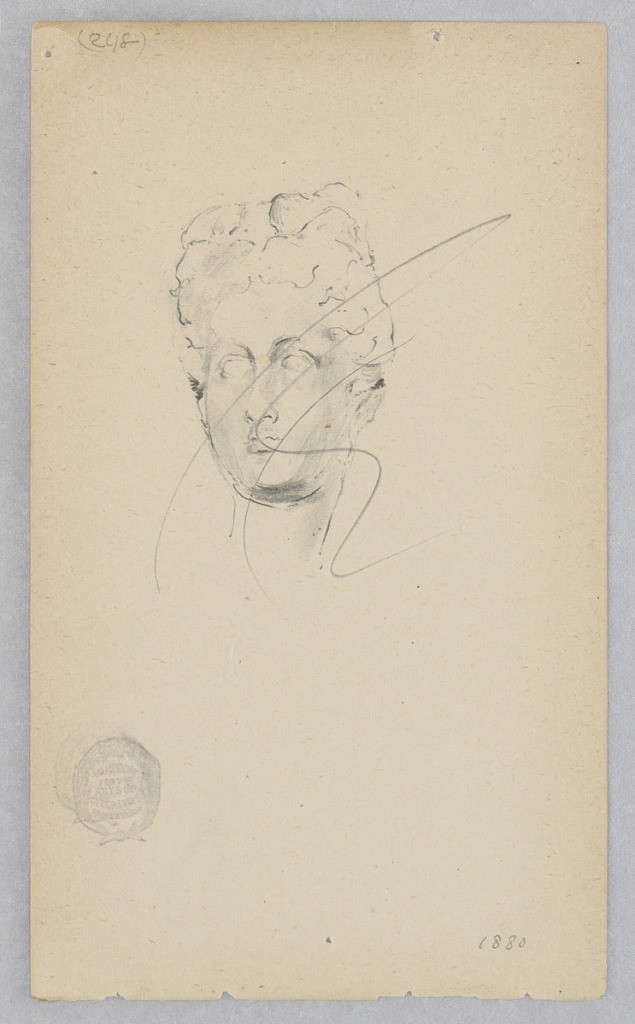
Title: Woman
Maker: Robert Frederick Blum, American, 1857–1903
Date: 1880
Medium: Graphite on wove paper
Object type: Drawing
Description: Partial sketch of a female figure crossed out with a diagonal line.